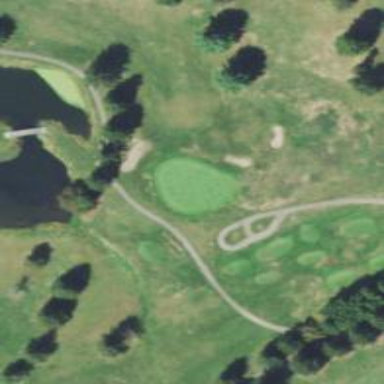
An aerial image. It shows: Pathway for golf carts.